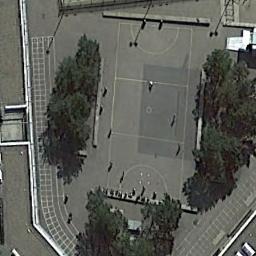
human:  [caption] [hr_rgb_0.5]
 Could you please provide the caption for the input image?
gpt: A basketball court was painted on the empty track .

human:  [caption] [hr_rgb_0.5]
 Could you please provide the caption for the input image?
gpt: There is a basketball court on the open place next to some trees .

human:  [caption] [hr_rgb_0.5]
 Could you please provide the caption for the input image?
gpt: Many trees are near the basketball court .

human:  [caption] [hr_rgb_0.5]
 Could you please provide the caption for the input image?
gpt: The basketball court on the concrete floor is surrounded by some trees .

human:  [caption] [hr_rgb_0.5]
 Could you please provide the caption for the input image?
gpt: A basketball court on the vacant lot and some trees beside .